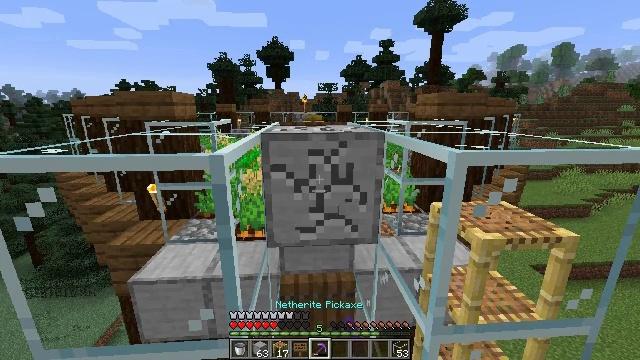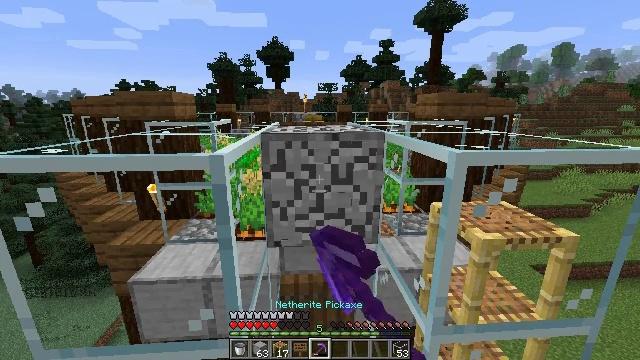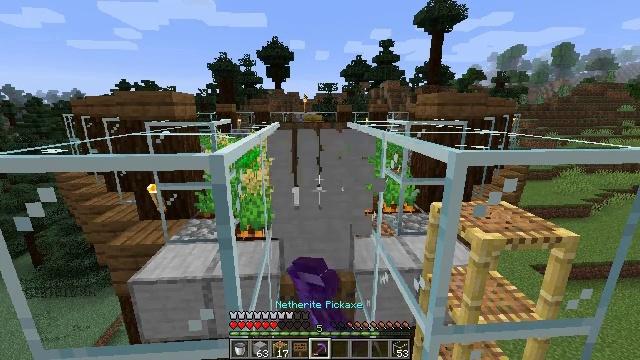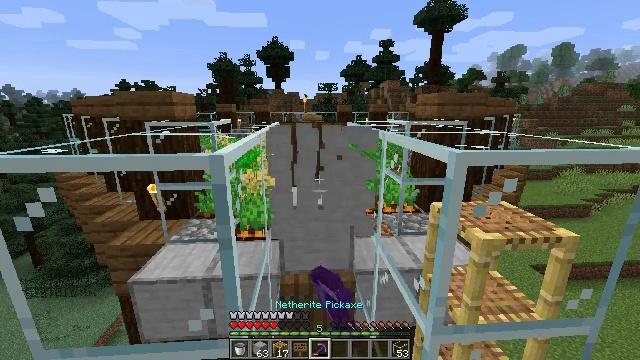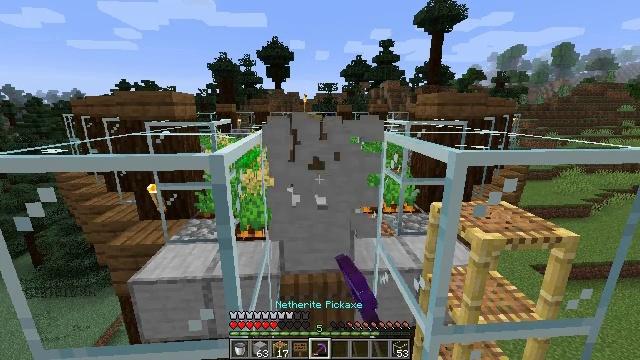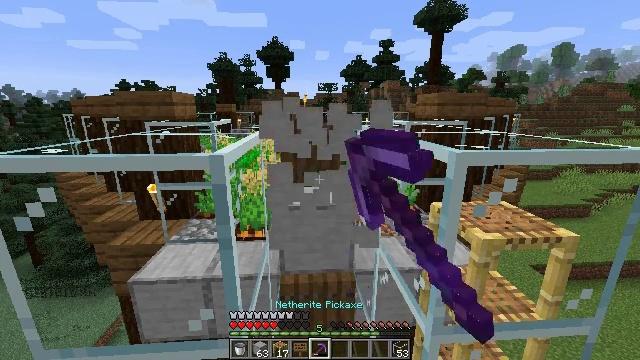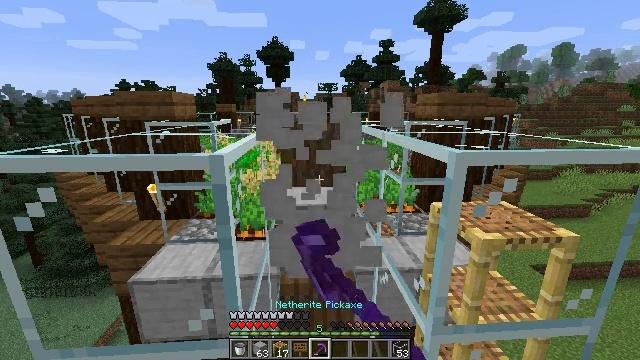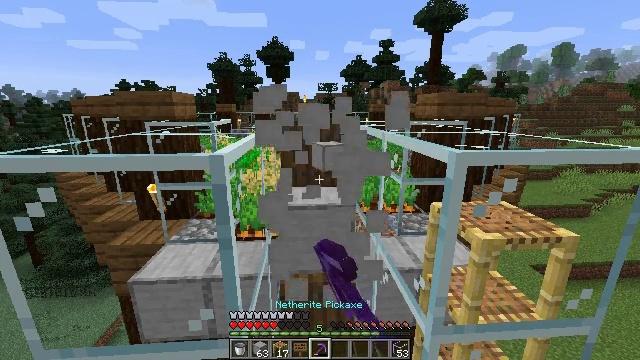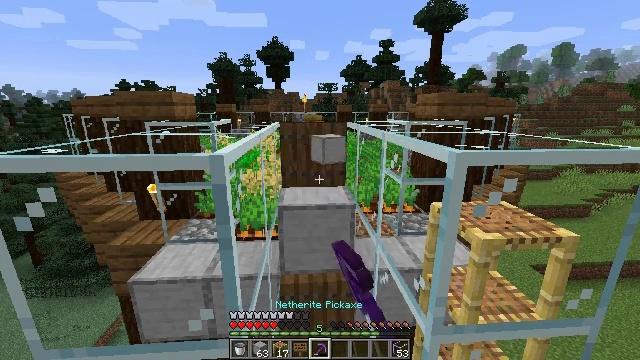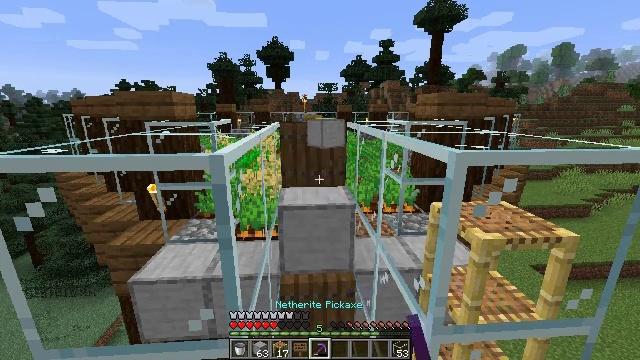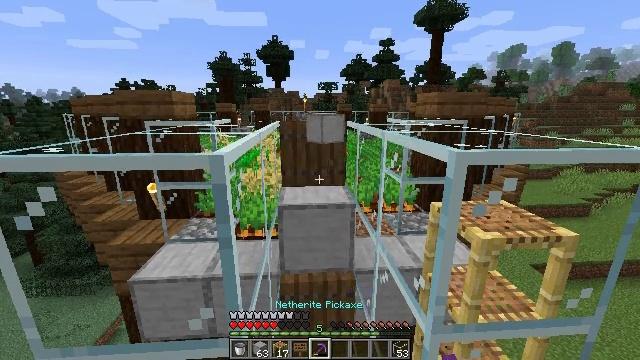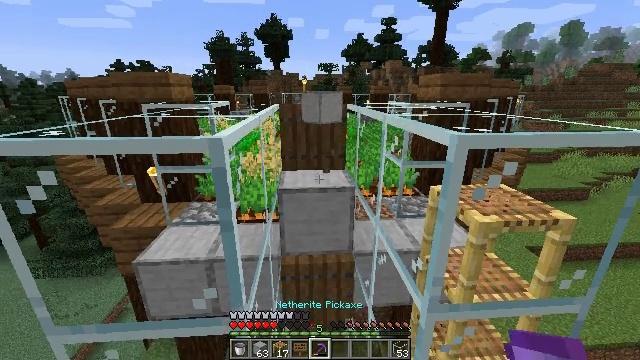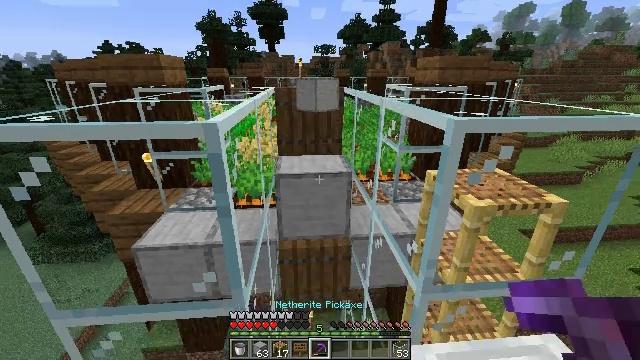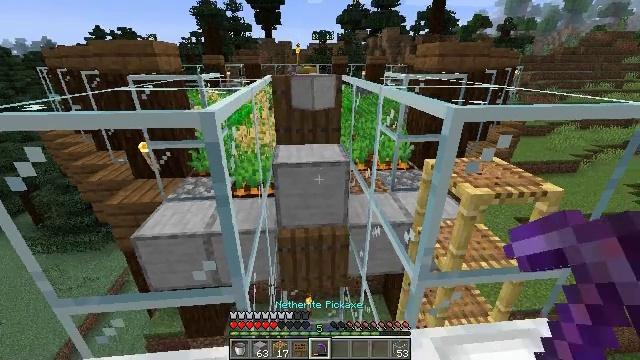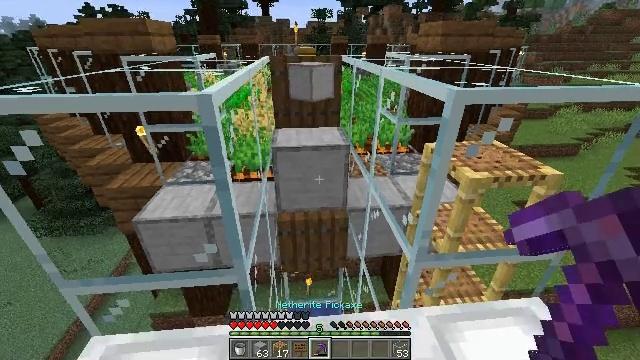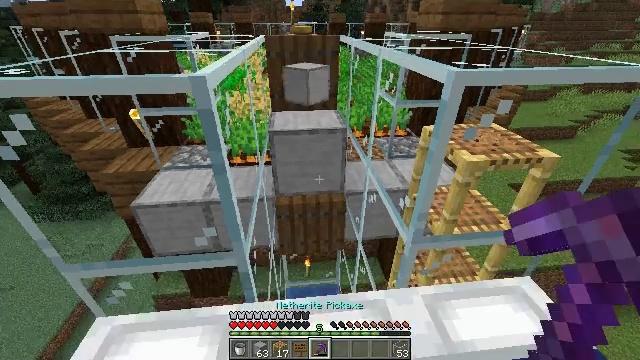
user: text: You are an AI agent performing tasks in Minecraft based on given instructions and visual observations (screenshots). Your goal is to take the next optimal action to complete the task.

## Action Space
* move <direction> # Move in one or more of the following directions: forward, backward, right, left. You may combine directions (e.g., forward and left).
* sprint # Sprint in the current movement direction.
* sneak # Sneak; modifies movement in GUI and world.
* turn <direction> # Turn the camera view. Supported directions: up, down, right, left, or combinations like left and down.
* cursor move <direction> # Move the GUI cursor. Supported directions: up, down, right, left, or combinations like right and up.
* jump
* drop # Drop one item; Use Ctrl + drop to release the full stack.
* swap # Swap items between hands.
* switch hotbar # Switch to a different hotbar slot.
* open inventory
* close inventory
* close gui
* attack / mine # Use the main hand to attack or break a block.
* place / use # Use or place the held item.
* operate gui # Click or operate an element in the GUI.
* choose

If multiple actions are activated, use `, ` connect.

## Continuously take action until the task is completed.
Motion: motion action
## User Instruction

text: Gather smooth stone from the ground.
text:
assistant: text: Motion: attack / mine
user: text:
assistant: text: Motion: attack / mine
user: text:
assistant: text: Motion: attack / mine
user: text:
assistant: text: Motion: attack / mine
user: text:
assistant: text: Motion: attack / mine
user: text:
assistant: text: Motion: attack / mine
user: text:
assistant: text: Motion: attack / mine
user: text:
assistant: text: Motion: no_op
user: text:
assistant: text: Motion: no_op
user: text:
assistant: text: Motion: no_op
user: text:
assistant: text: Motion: turn down
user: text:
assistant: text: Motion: turn down
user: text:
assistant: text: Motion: turn down
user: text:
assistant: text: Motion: turn down
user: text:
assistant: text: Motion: turn down
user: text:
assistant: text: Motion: turn down
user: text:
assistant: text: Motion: turn down
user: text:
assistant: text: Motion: turn down
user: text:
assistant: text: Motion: turn down
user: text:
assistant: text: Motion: turn down
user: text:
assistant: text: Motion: no_op
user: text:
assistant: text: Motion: no_op
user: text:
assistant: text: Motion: no_op
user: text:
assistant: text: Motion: no_op
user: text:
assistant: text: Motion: no_op
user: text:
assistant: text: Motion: no_op
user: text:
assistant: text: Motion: no_op
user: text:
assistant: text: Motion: no_op
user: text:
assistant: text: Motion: move forward
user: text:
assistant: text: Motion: move forward